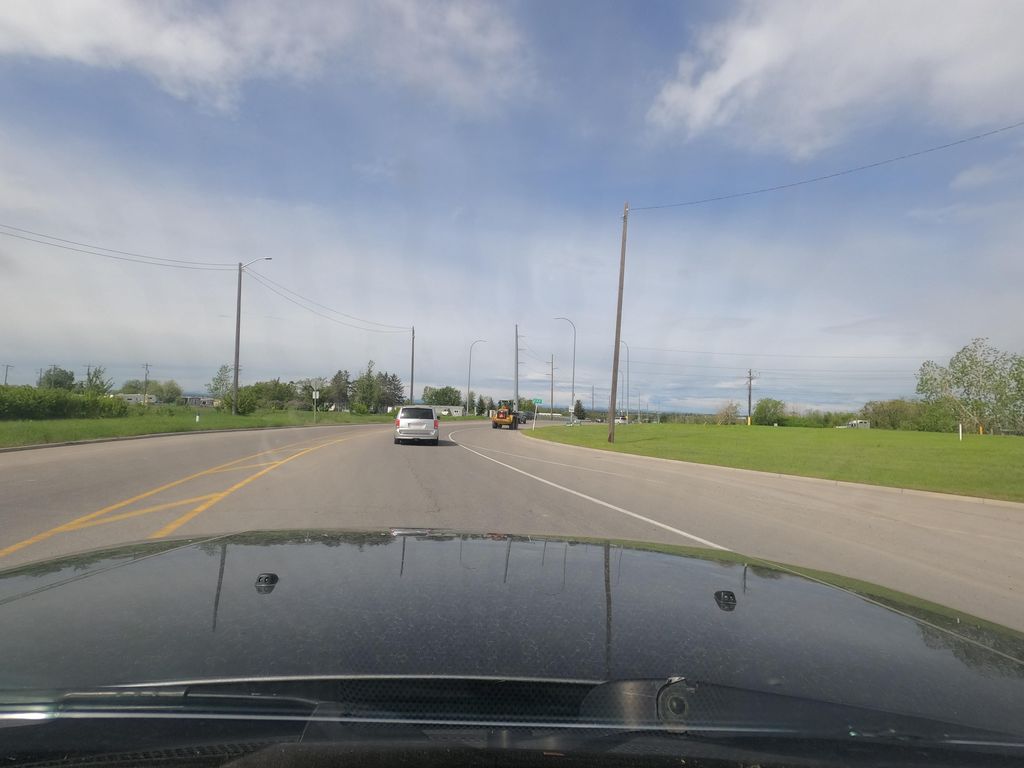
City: calgary